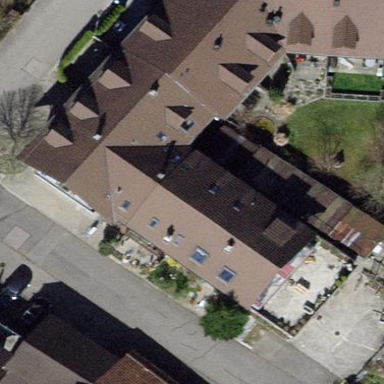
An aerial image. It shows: Gabled roofed house.